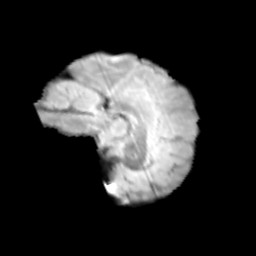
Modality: T2w
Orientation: sagittal
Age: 13
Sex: female
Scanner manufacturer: siemens
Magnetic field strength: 3 T
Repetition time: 3.8 s
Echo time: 0.07 s